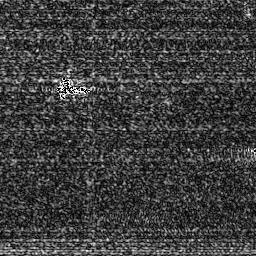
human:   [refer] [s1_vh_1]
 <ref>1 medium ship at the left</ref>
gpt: <box>[[21, 31, 34, 37, 0]]</box>